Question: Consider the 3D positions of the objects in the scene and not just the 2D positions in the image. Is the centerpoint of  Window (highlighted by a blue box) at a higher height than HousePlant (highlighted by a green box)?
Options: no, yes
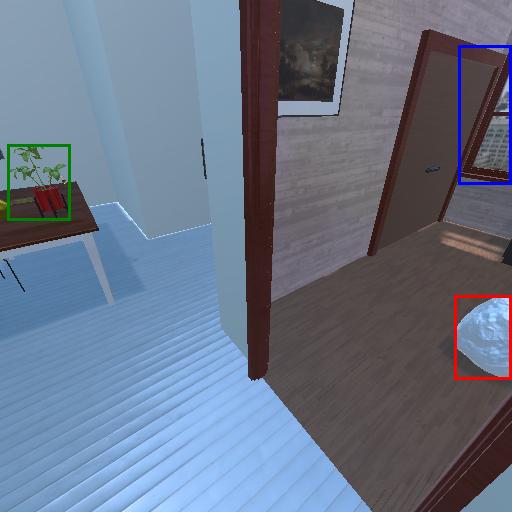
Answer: no